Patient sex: F
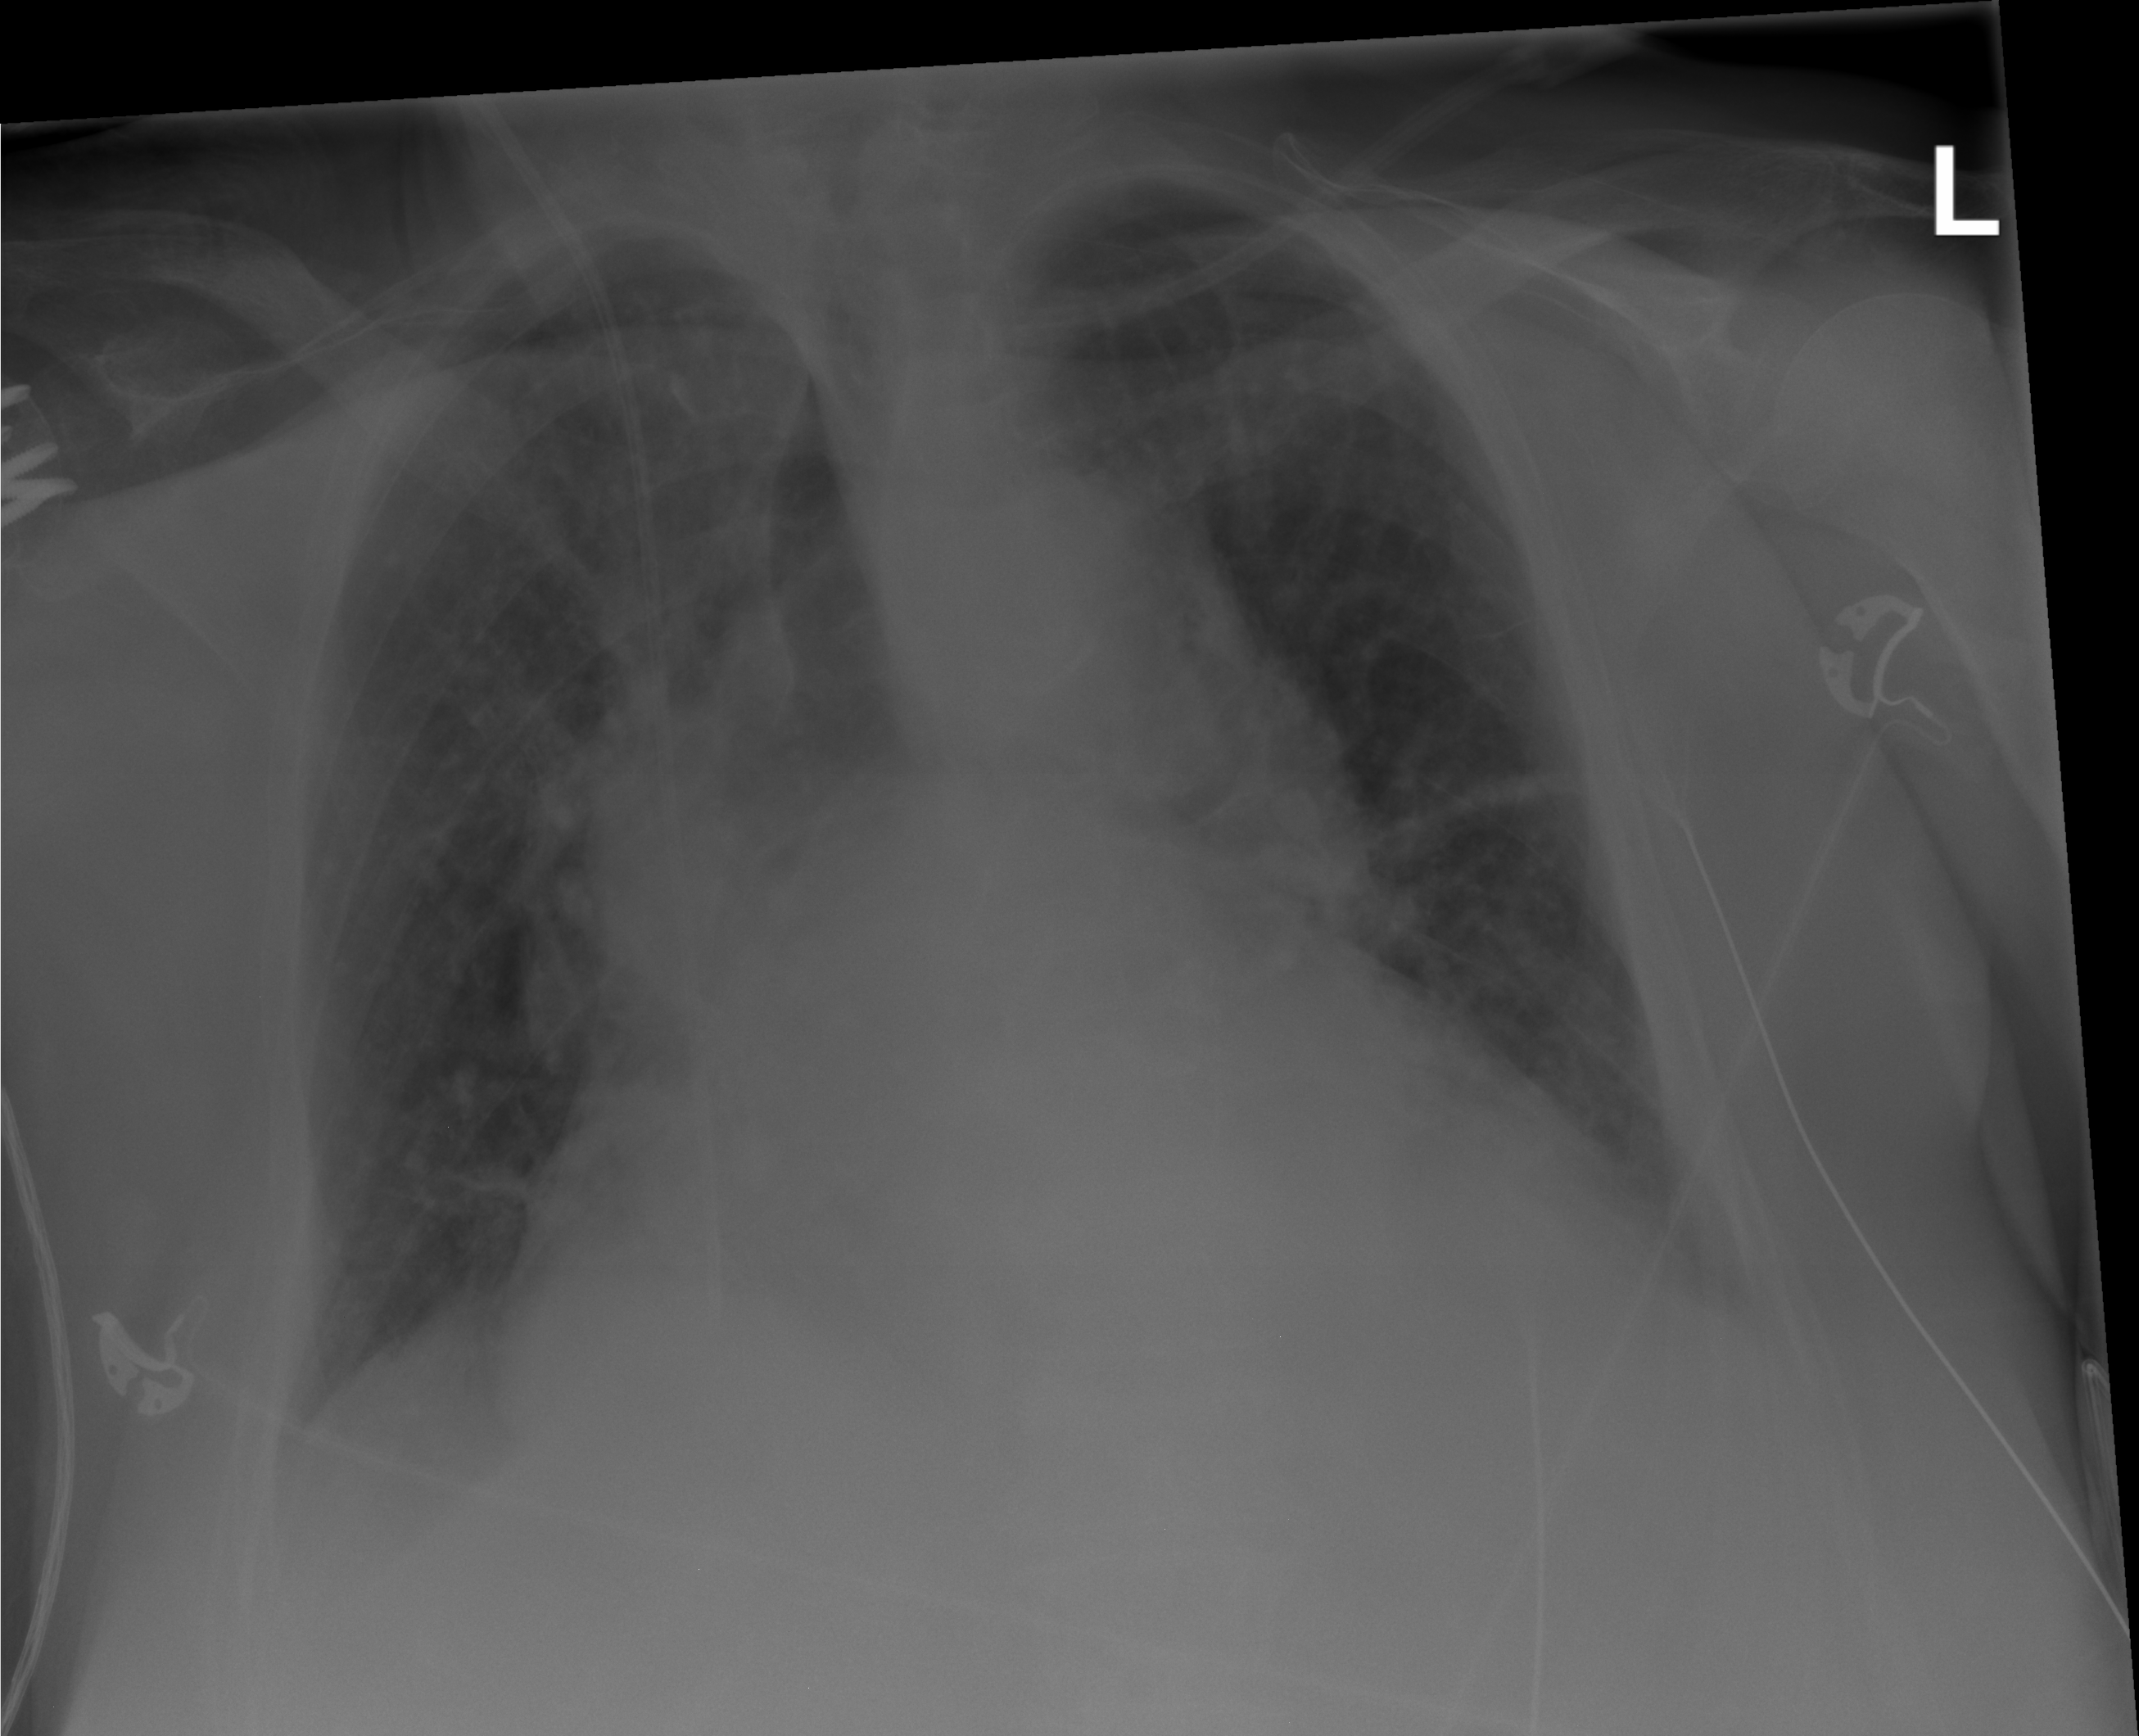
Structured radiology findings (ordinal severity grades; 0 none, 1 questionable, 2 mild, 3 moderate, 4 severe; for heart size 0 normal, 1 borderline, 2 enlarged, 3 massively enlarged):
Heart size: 3
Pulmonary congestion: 3
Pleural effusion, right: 1
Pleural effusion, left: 2
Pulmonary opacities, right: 0
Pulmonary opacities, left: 0
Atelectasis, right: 0
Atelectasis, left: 2